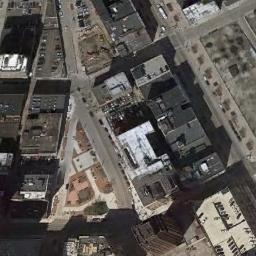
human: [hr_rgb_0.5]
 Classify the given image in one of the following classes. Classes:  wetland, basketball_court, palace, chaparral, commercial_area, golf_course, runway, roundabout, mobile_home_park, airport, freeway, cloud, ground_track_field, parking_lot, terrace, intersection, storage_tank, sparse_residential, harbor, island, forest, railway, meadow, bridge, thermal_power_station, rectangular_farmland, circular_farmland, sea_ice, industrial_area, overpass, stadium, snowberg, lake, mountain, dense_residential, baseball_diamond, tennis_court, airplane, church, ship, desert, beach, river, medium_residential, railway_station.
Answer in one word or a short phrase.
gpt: commercial_area